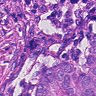
Metastatic tissue present: yes